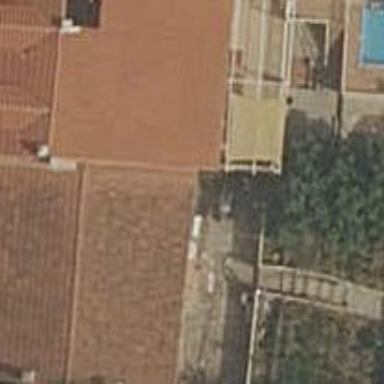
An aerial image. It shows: Residential building.